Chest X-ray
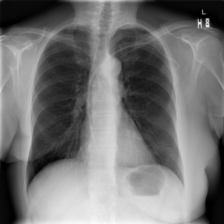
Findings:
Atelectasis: negative
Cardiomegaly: negative
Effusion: negative
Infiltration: negative
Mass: negative
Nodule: negative
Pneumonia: negative
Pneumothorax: negative
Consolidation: negative
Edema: negative
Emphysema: negative
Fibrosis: negative
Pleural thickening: negative
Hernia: negative